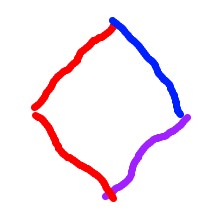
Shape: rhombus